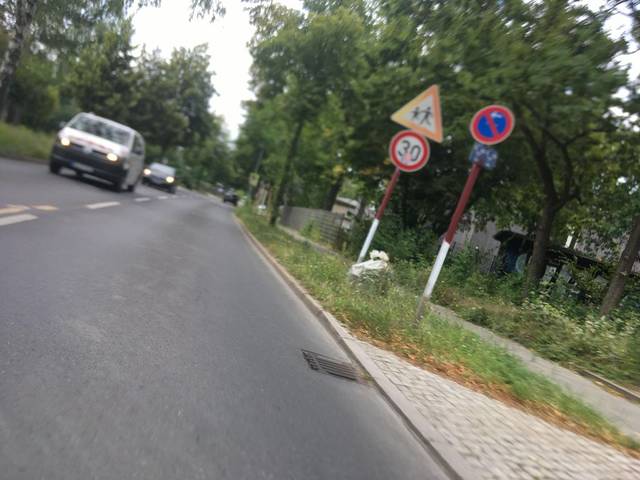
Region: Germany
Coordinates: 52.553, 13.504